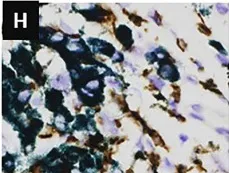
Histological findings. (I) Number of infiltrating cells. Y-axis represents the number of infiltrating cells. The average number of cells in three high power fields is shown. Black bar means the number of cells in tumor area, whereas white bar means that of non-tumor area. Asterisk indicates statistical significance (p<0.05).
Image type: pathology (immunostaining)